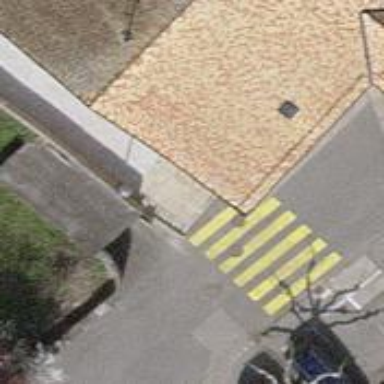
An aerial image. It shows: Set of steps on the road.